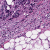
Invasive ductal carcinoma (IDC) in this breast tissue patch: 0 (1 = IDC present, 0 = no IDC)